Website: lowes
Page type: order-tracking
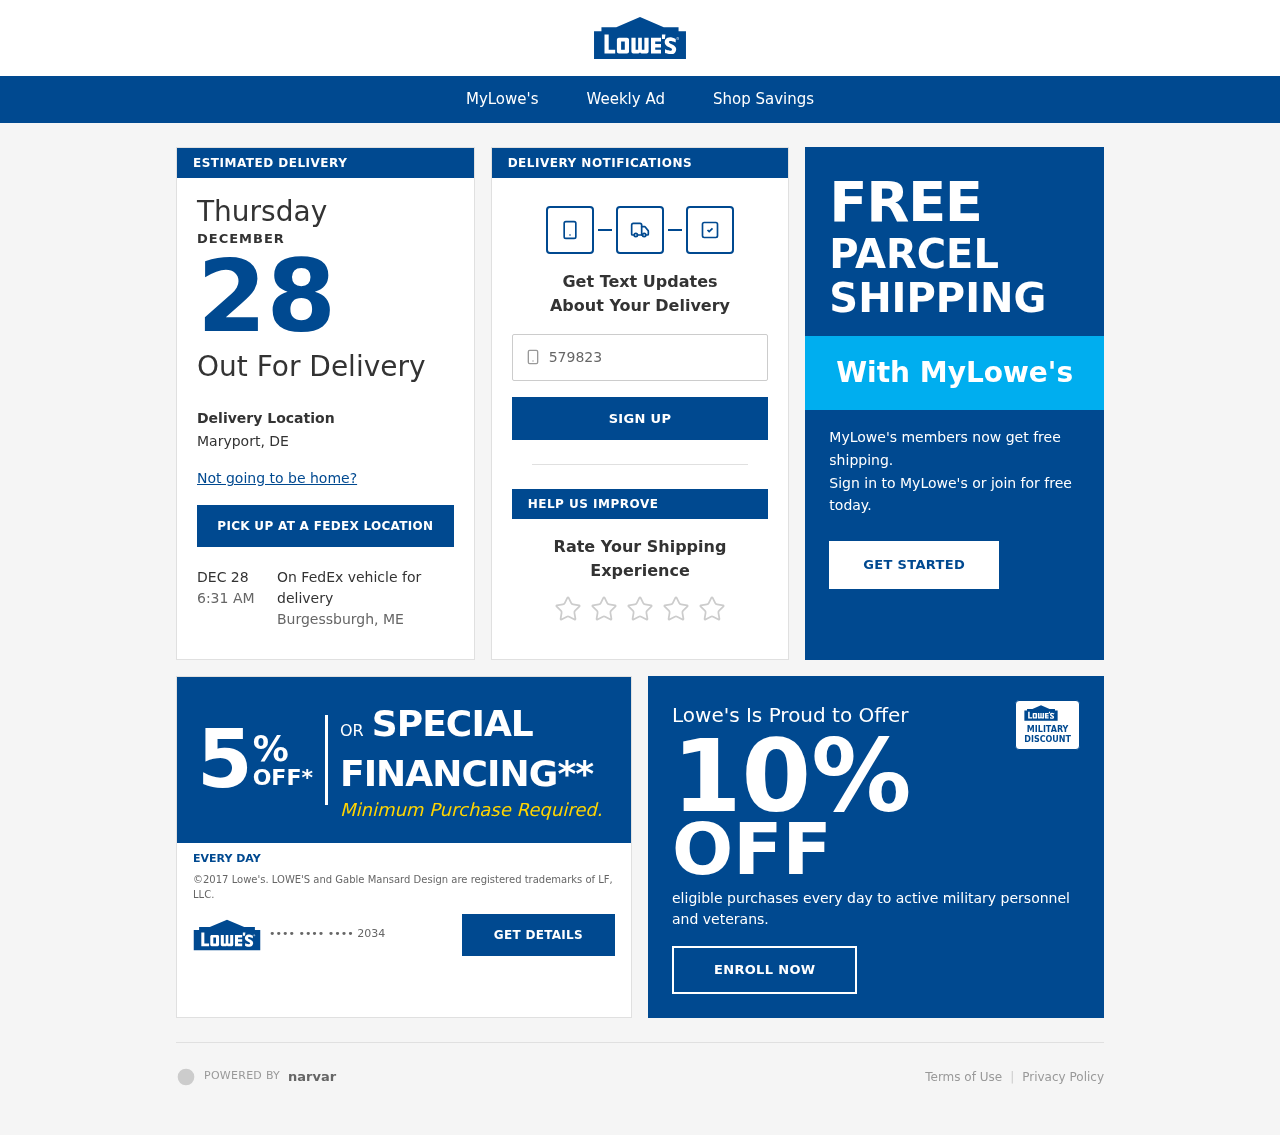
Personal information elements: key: PII_CARD_LAST4
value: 2034
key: PII_PHONE
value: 5798239329
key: PII_CITY_STATE
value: Maryport, DE
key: PII_CITY_STATE2
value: Burgessburgh, ME
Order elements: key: ORDER_DELIVERY_DATE
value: DEC 28
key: ORDER_DELIVERY_DATE
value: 6:31 AM
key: ORDER_DELIVERY_DATE
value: DECEMBER
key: ORDER_DELIVERY_DATE
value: Thursday
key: ORDER_DELIVERY_DATE
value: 28